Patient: sex M, age 76
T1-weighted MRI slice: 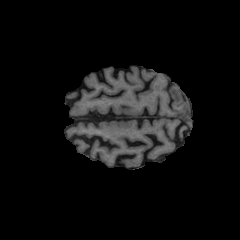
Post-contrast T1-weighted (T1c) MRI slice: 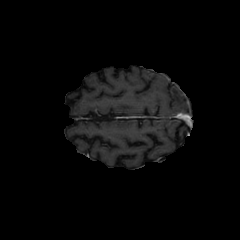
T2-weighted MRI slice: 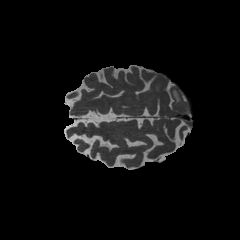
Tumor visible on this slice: yes
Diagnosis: Glioblastoma, IDH-wildtype
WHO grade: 4